Question: I have developed the following custom combo box to increase the height of the items. Once that is done, a blank space appears at the end of the drop down menu when there is a scrollbar.

How can I correct the issue?
'''
class MyComboBoxXX : ComboBox
{
public MyComboBoxXX():base()
{
this.DrawMode = DrawMode.OwnerDrawVariable;
this.DropDownStyle = ComboBoxStyle.DropDownList;
this.MaxDropDownItems = 5;
this.IntegralHeight = false;
}
protected override void OnMeasureItem(MeasureItemEventArgs e)
{
e.ItemHeight = 40;
this.DropDownHeight = 40 * 5;
}
protected override void OnDrawItem(DrawItemEventArgs e)
{
e.DrawBackground();
var index = e.Index;
if (index < 0 || index >= Items.Count) return;
using (var brush = new SolidBrush(e.ForeColor))
{
Rectangle rec = new Rectangle(e.Bounds.Left, e.Bounds.Top + ((e.Bounds.Height - ItemHeight) / 2), e.Bounds.Width, ItemHeight);
e.Graphics.DrawString(this.Items[e.Index].ToString(), e.Font, new SolidBrush(this.ForeColor), rec);
}
e.DrawFocusRectangle();
}
}
'''
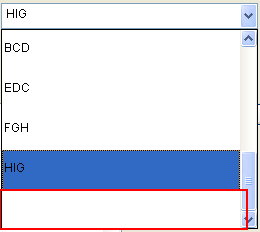
Answer: If you look closely, it appears that the DropDown area has a 1 pixel border at the top, and also at the bottom. You can get rid of the space by adding 2 pixels to the 'DropDownHeight'.
'''
protected override void OnMeasureItem(MeasureItemEventArgs e)
{
e.ItemHeight = 40;
this.DropDownHeight = (40 * 5) + 2; //add 2 pixels to include the border
}
'''
Result: